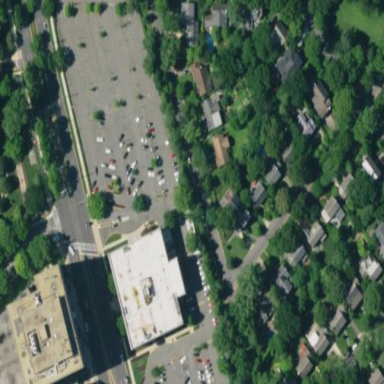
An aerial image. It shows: Parking area.